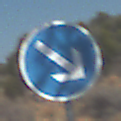
Verkehrszeichen: VorgeschriebeneVorbeifahrtRechts
Umgebung: Outdoor, Nature
Tageszeit: Midday
Wetter: Clear
Licht: Natural
Jahreszeit: NotSpecified
Kontrast: HighContrast